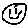
Label: smiley face